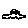
Label: car